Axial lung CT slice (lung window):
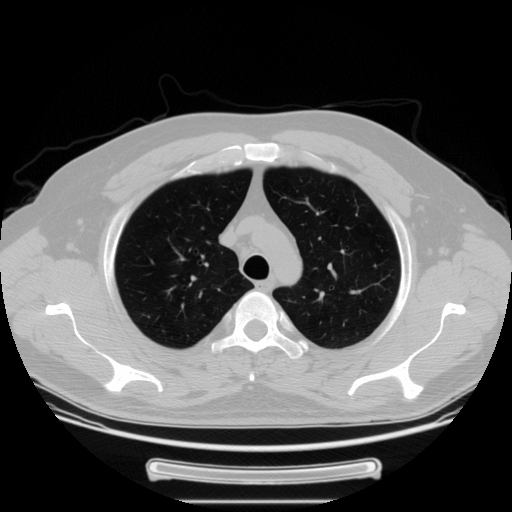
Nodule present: no